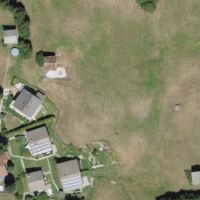
EUNIS habitat code: 55
Species observed at this site:
Plantago media
Garrulus glandarius
Nucifraga caryocatactes
Carduelis carduelis
Chloris chloris